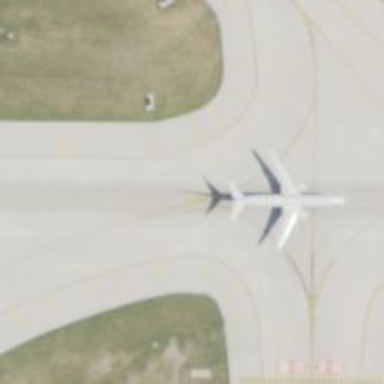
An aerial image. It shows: View of taxiway at the airport.